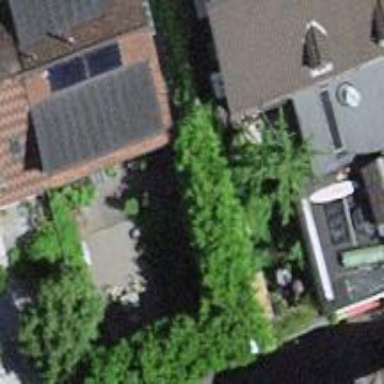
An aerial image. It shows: Terrace building.